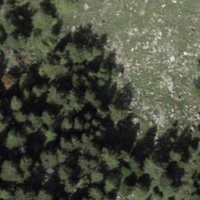
EUNIS habitat code: 26
Species observed at this site:
Saxifraga paniculata